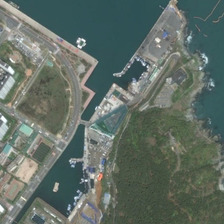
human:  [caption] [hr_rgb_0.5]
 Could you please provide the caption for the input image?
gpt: several boats are in a port near some buildings and green trees .

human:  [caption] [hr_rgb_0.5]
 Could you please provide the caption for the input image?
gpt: several boats are in a port near some buildings and green trees .

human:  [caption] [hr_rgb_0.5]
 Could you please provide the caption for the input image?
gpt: several boats are in a port near some buildings and green trees .

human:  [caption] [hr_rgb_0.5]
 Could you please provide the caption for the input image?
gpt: several boats are in a port near some buildings and green trees .

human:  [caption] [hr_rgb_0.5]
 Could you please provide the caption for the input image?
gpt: several boats are in a port near some buildings and green trees .